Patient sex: M
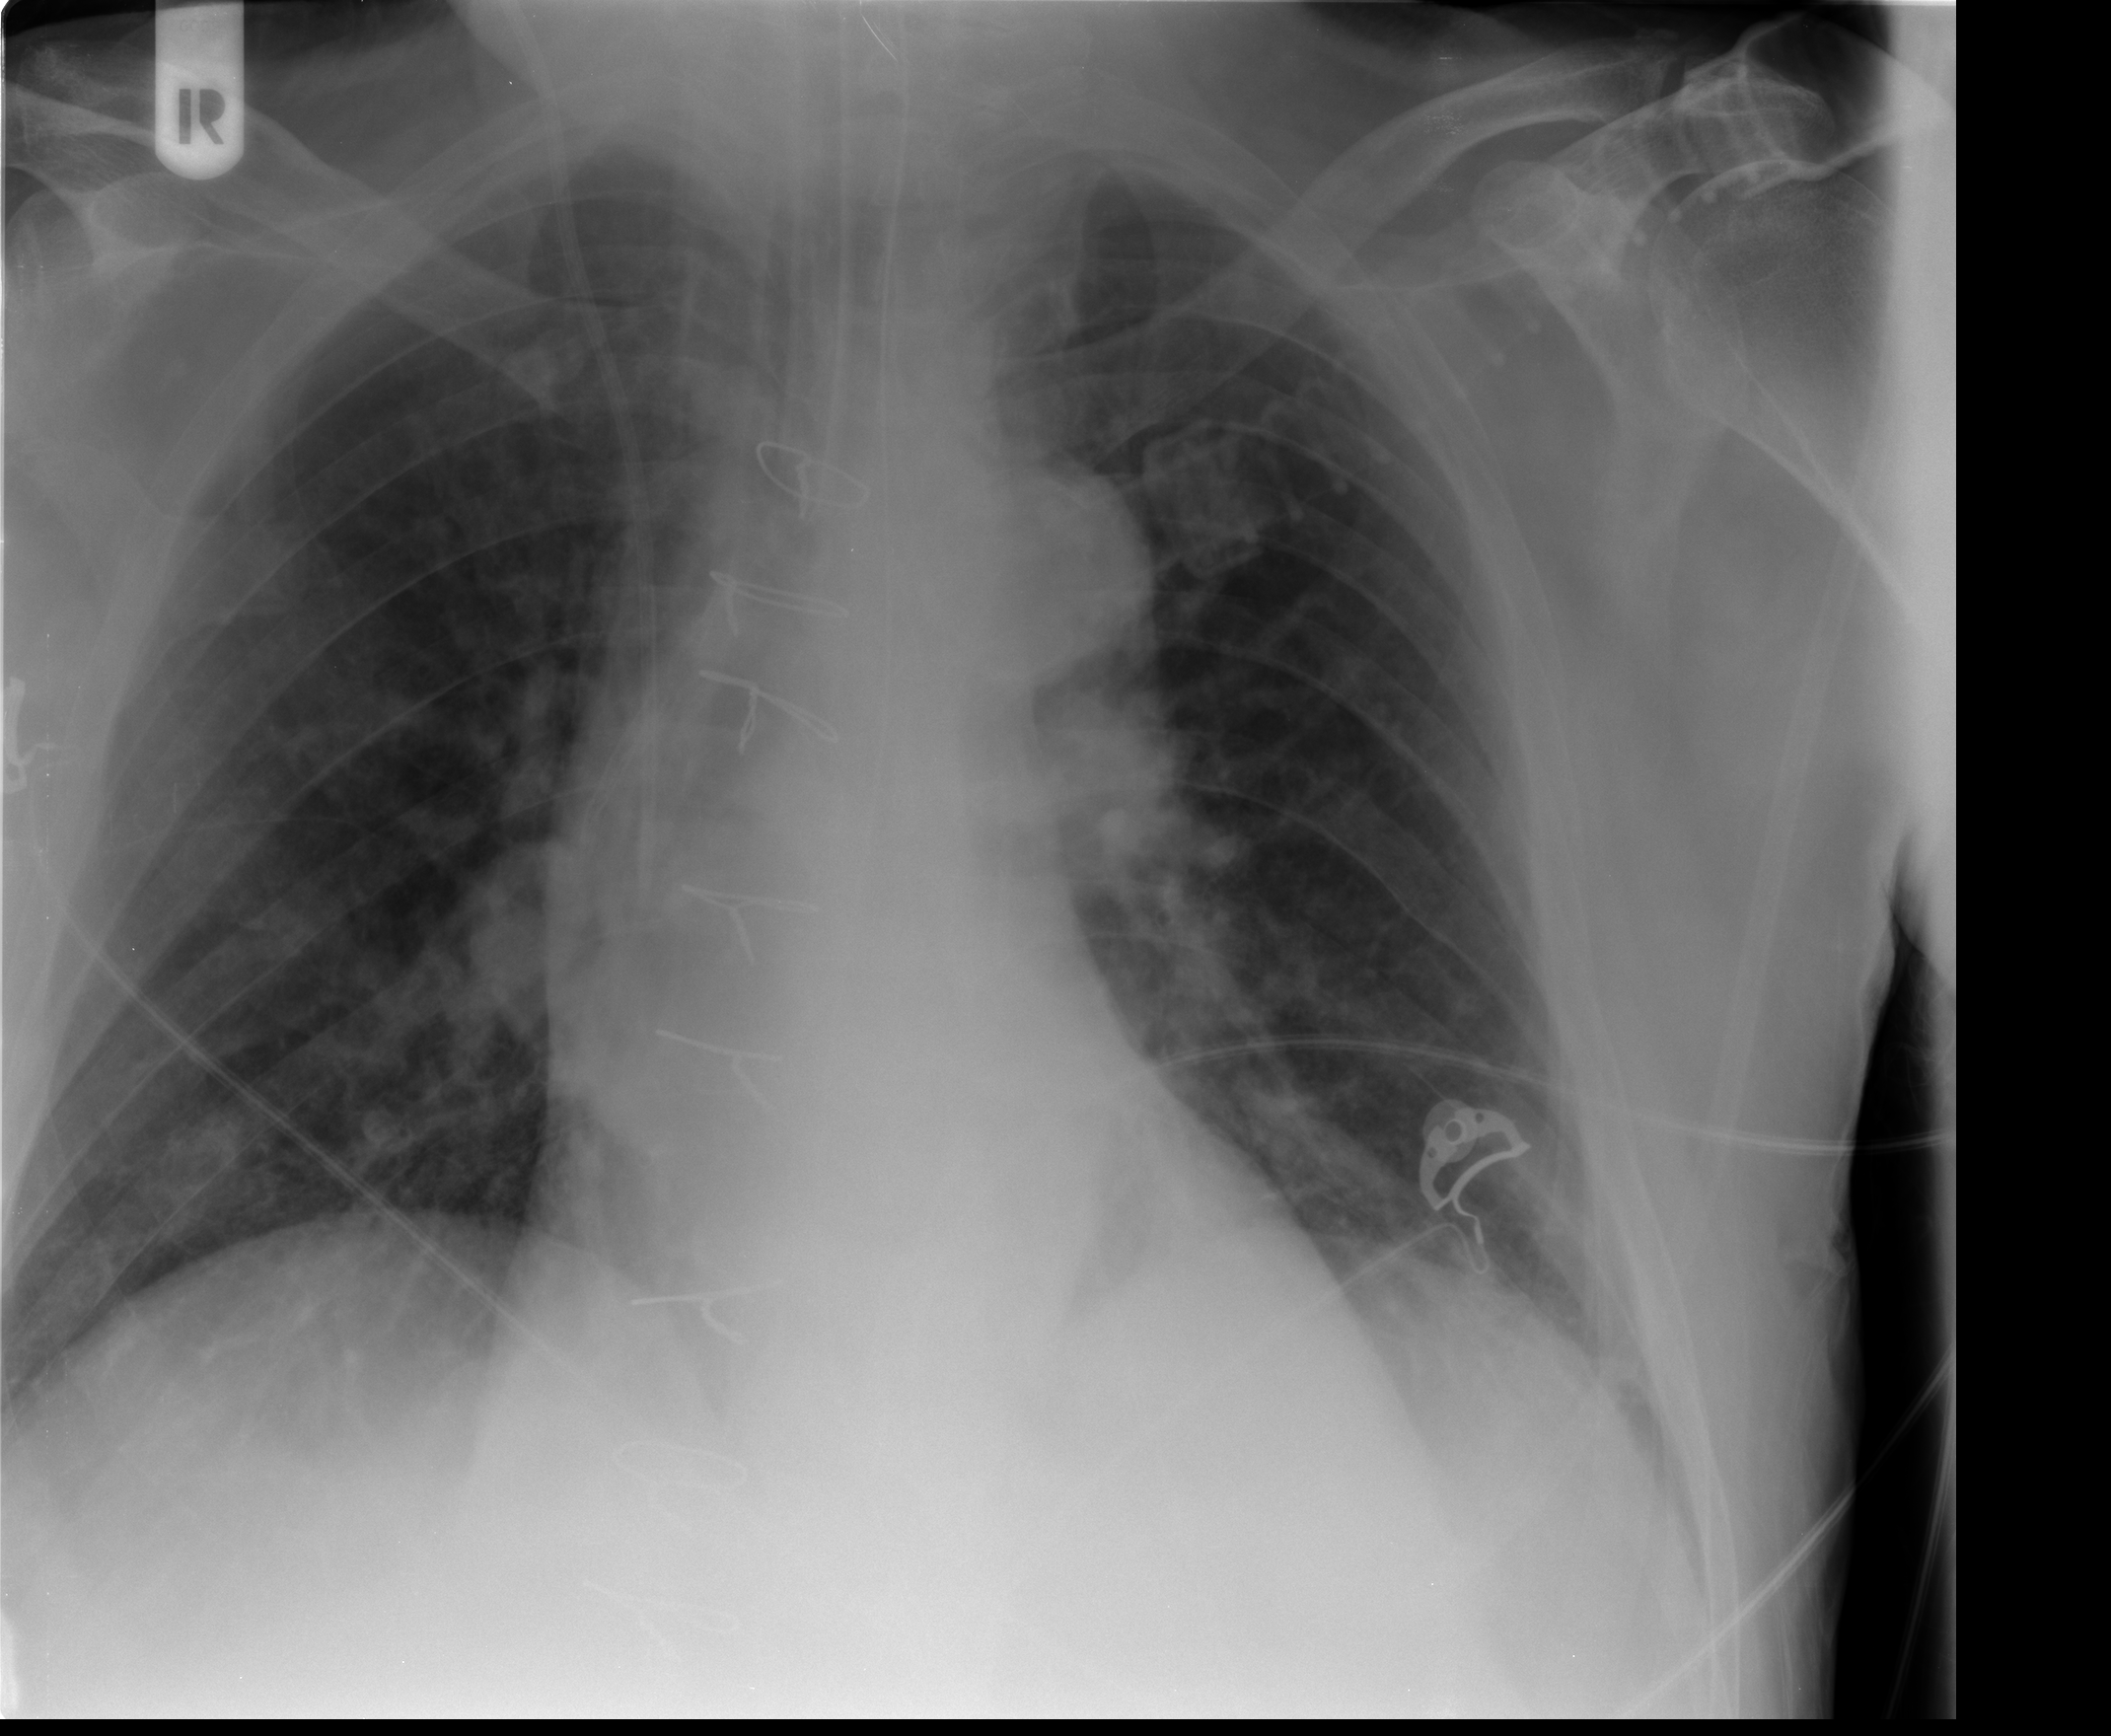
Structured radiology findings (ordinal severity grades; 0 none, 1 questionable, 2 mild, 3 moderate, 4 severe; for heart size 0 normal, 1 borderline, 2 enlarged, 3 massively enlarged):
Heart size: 1
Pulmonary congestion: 2
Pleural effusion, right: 0
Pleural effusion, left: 0
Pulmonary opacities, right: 1
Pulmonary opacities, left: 0
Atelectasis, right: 0
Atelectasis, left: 2